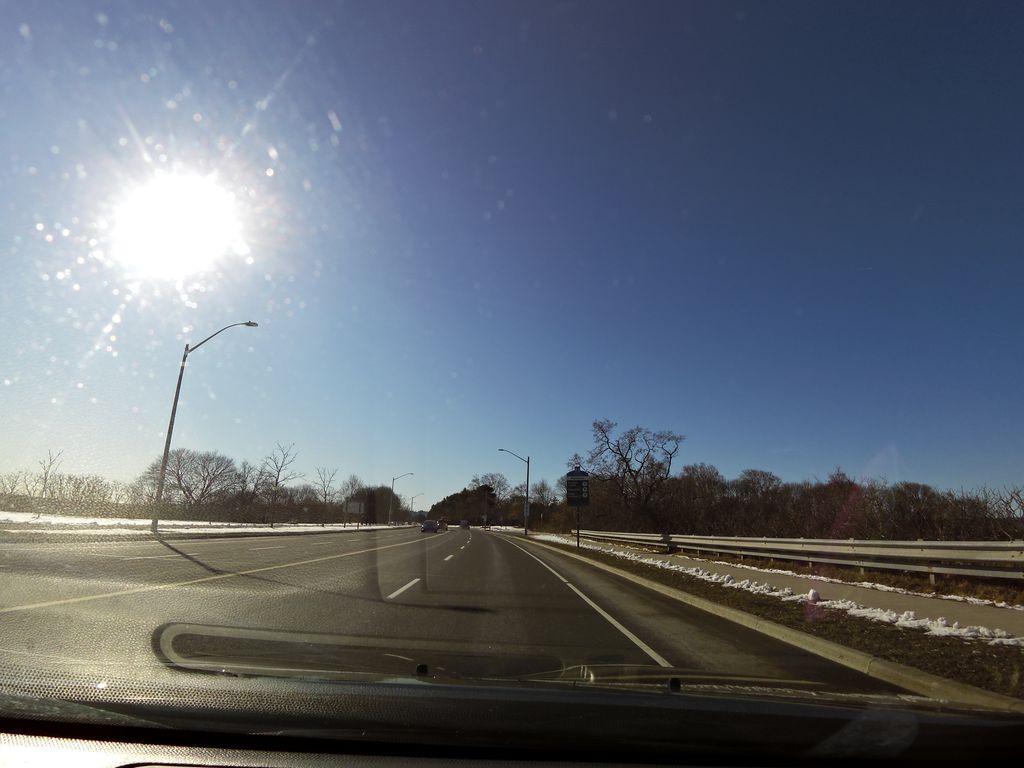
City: hamilton